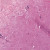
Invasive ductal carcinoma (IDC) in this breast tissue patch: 0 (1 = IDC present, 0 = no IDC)